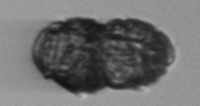
Label: Margalefidinium